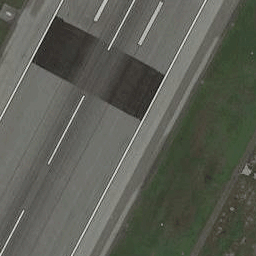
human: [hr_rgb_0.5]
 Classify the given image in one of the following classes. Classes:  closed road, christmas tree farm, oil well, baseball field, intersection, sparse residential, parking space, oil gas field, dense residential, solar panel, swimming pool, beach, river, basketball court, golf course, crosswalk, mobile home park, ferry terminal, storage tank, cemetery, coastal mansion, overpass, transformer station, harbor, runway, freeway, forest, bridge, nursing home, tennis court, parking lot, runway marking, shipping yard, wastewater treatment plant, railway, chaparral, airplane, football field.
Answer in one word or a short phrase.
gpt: runway